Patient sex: M
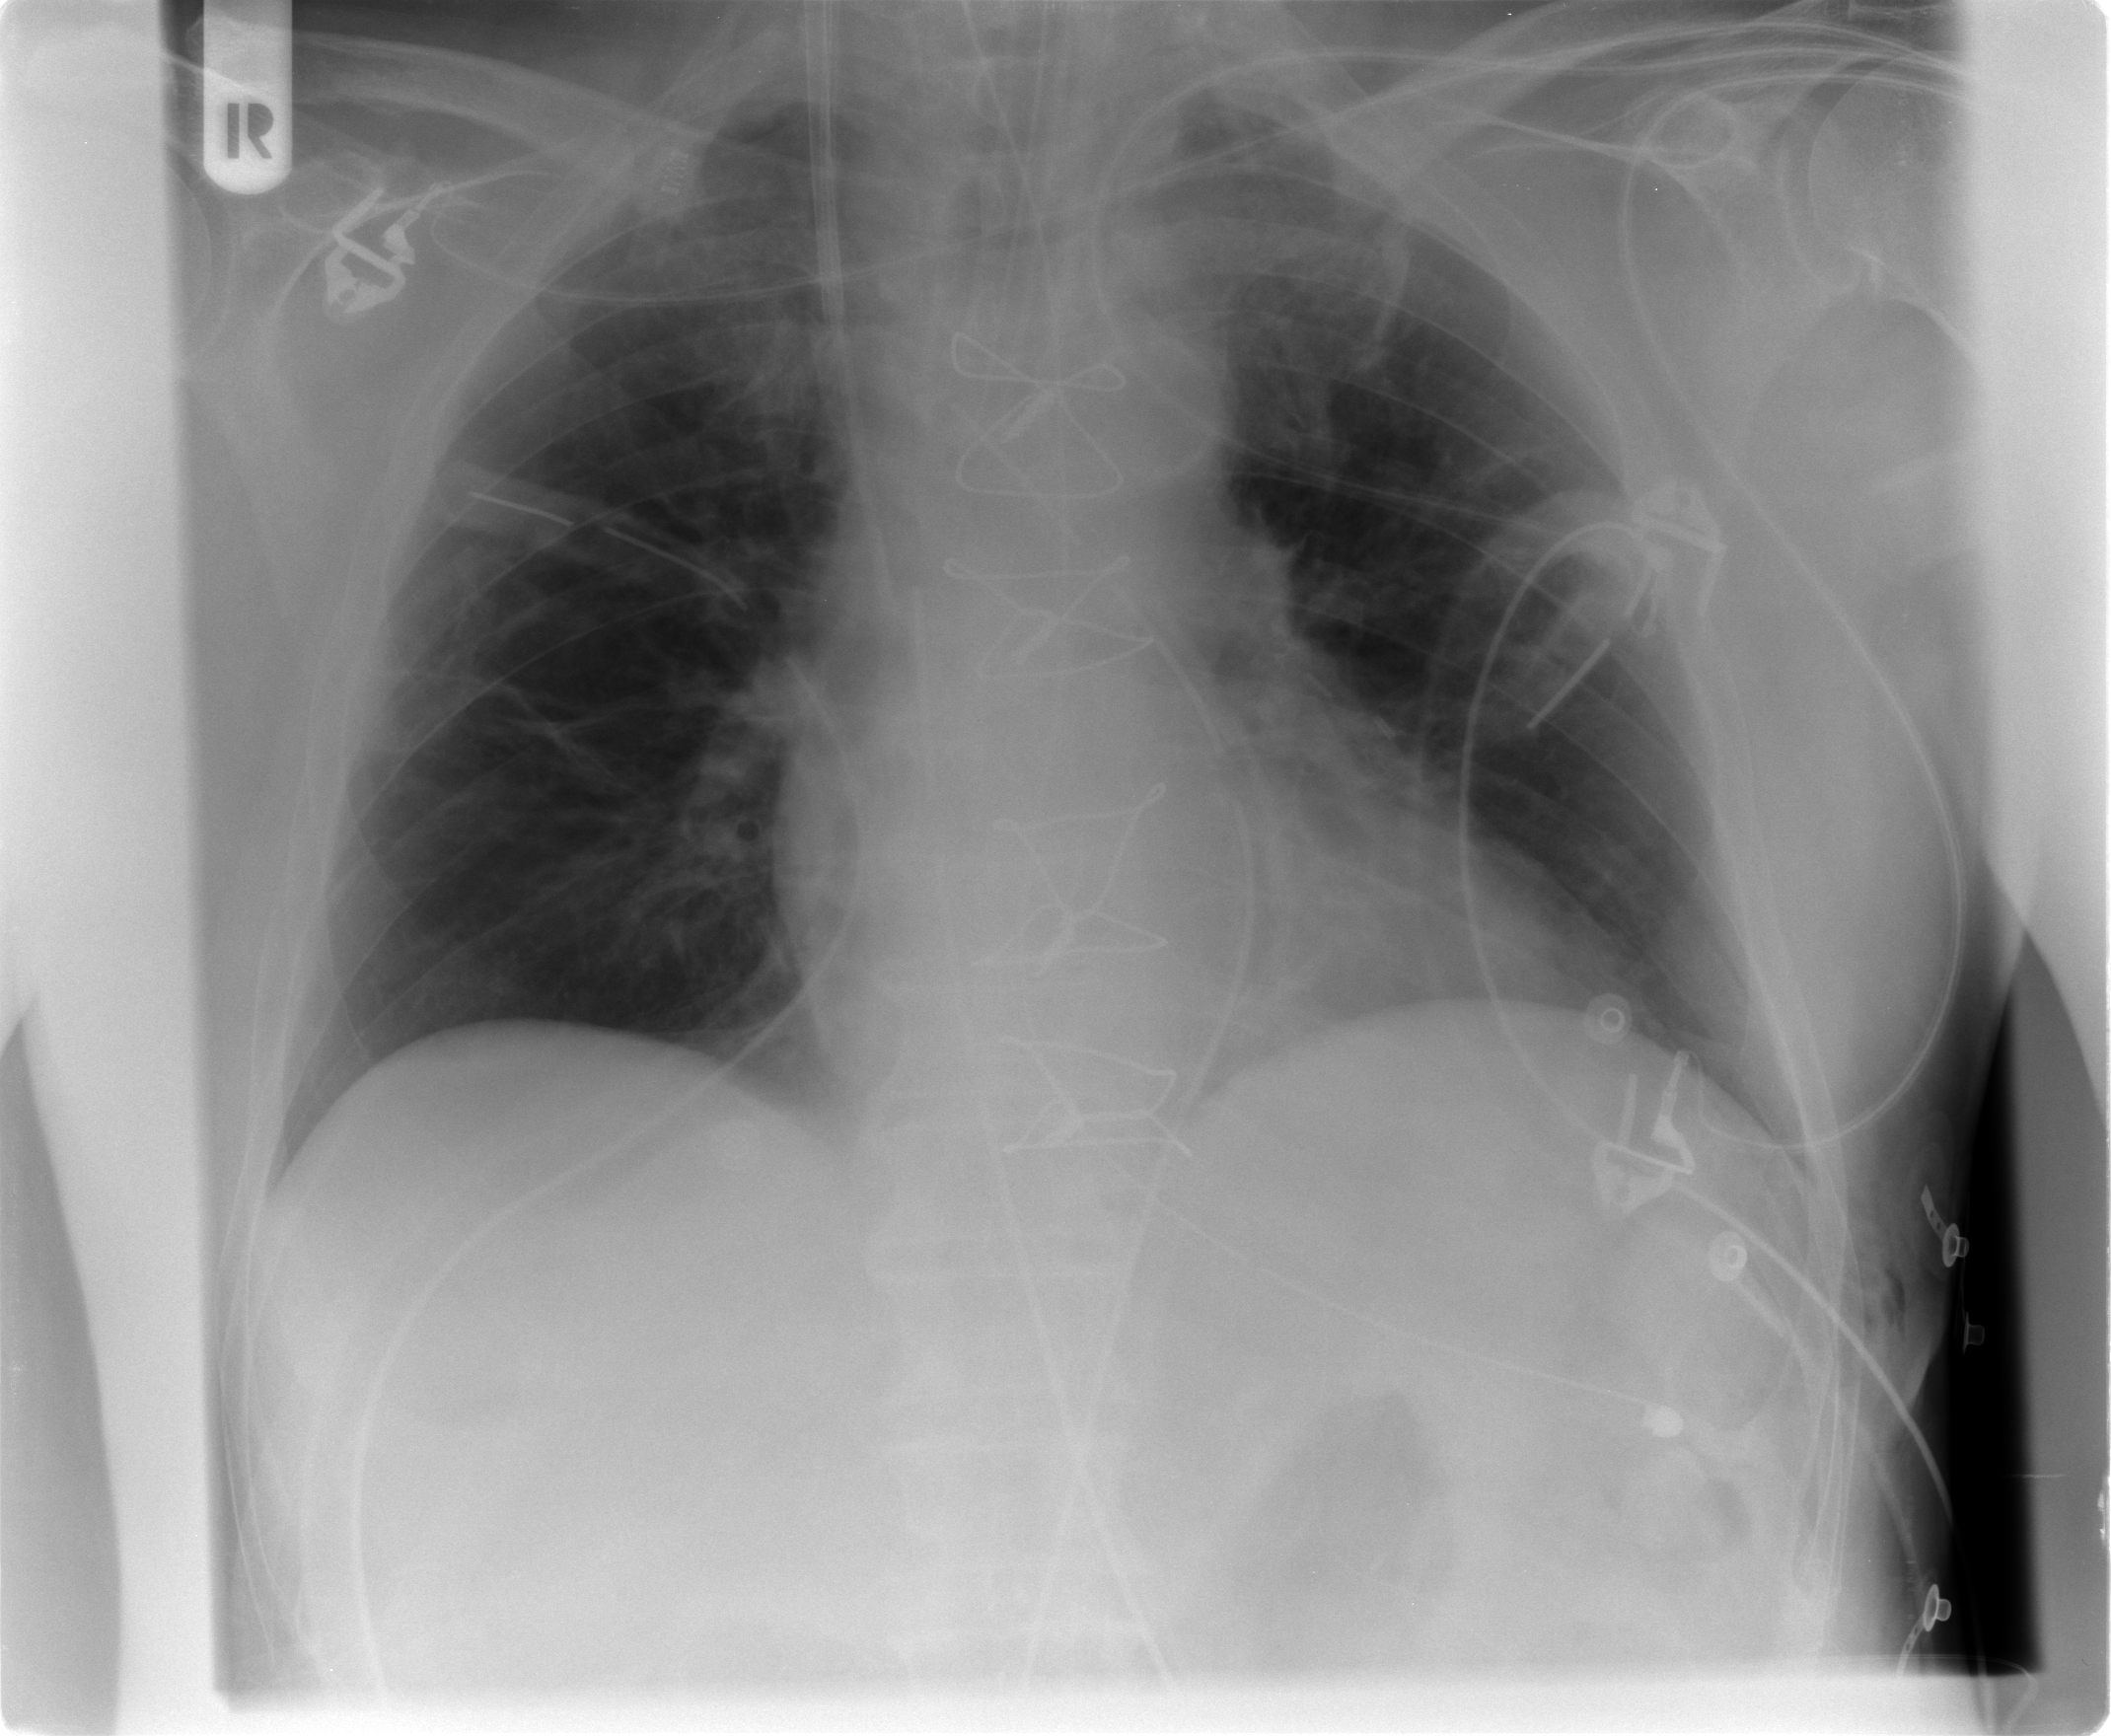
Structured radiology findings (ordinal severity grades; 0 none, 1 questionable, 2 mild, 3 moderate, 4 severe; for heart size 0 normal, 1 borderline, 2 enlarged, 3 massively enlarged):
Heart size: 2
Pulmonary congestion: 2
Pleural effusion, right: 0
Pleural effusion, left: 0
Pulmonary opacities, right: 1
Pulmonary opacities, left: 1
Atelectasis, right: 2
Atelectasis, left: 2